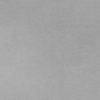
Label: dusty